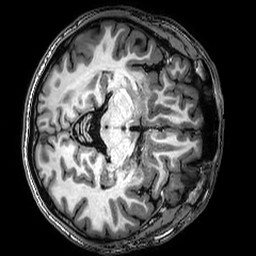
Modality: T1w
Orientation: axial
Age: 29
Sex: male
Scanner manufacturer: philips
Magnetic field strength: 3 T
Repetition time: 0.00821 s
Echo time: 0.003761 s